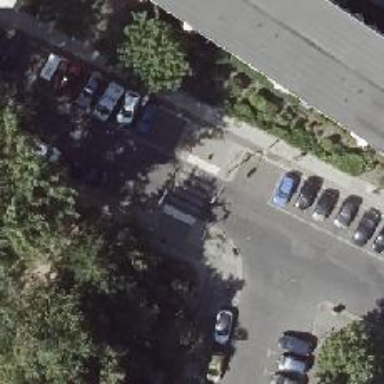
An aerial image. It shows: Marked zebra crossing with kerb extensions on both sides.